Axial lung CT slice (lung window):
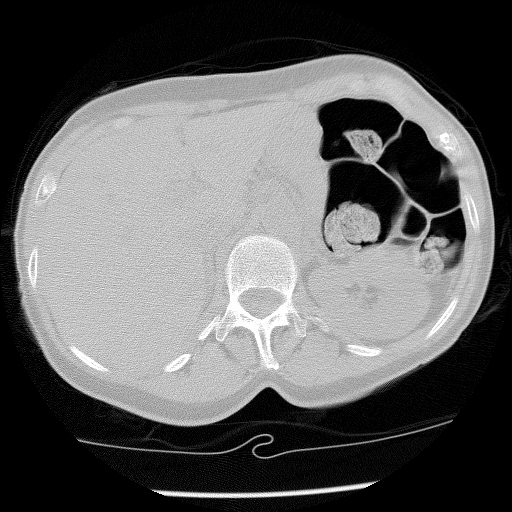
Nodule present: no